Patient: sex F, age 59
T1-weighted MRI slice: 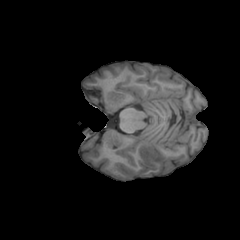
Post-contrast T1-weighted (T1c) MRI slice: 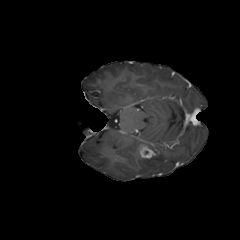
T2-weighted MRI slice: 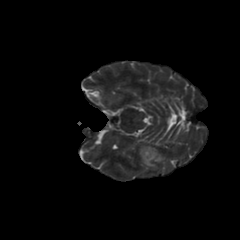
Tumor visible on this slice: yes
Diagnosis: Glioblastoma, IDH-wildtype
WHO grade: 4